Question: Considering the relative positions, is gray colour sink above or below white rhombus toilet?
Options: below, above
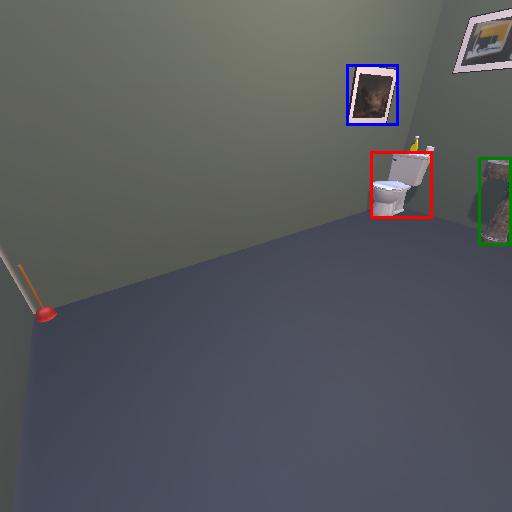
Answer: below